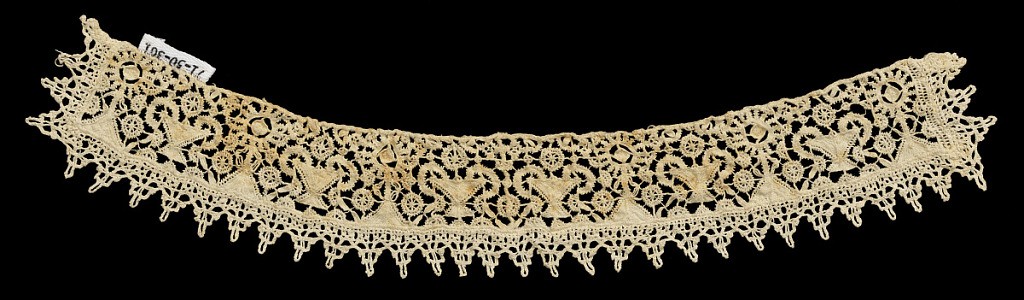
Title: Band
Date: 16th–17th century
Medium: natural linen Technique: grid of laid cords with needle lace, reticella style and edge of bobbin lace, continuous braid-like
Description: Curved needle lace band of small flower baskets and pointed edge of continuous braid bobbin lace.